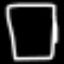
Label: square